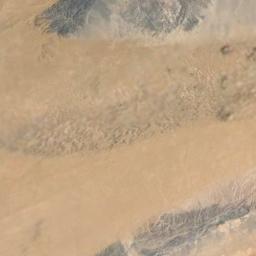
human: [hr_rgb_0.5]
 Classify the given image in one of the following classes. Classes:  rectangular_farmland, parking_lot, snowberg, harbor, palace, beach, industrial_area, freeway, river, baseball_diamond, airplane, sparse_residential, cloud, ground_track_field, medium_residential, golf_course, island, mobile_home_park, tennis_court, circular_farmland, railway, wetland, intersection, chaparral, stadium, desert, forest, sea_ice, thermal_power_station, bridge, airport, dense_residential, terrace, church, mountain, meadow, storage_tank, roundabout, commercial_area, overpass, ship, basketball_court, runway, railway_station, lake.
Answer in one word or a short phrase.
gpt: desert